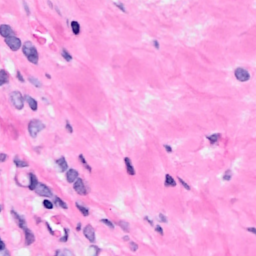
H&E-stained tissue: Breast